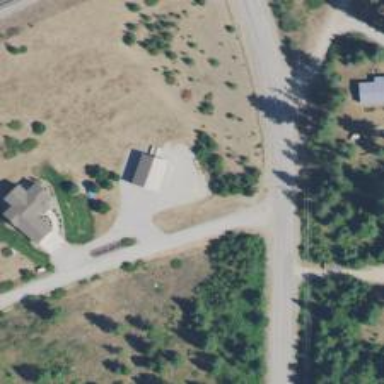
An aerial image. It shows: Driveway leading to service road.